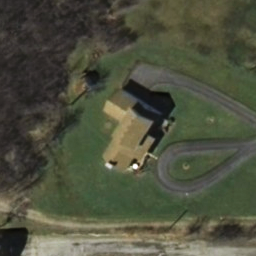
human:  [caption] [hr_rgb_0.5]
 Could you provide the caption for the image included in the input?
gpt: A house with lawn and withered trees surrounded is in the sparse residential area .

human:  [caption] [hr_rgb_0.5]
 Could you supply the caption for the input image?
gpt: A house with plants surrounded and a road beside in the sparse residential area .

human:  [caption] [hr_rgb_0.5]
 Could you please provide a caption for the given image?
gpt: A house with orange roofs is surrounded by lawn and withered trees in the sparse residential area .

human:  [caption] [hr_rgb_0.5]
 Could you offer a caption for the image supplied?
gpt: This is a sparse residential area with a villa surrounded by lawn and withered trees .

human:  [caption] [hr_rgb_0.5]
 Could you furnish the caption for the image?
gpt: A house with plants surrounded and a road beside .